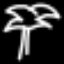
Label: palm tree